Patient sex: M
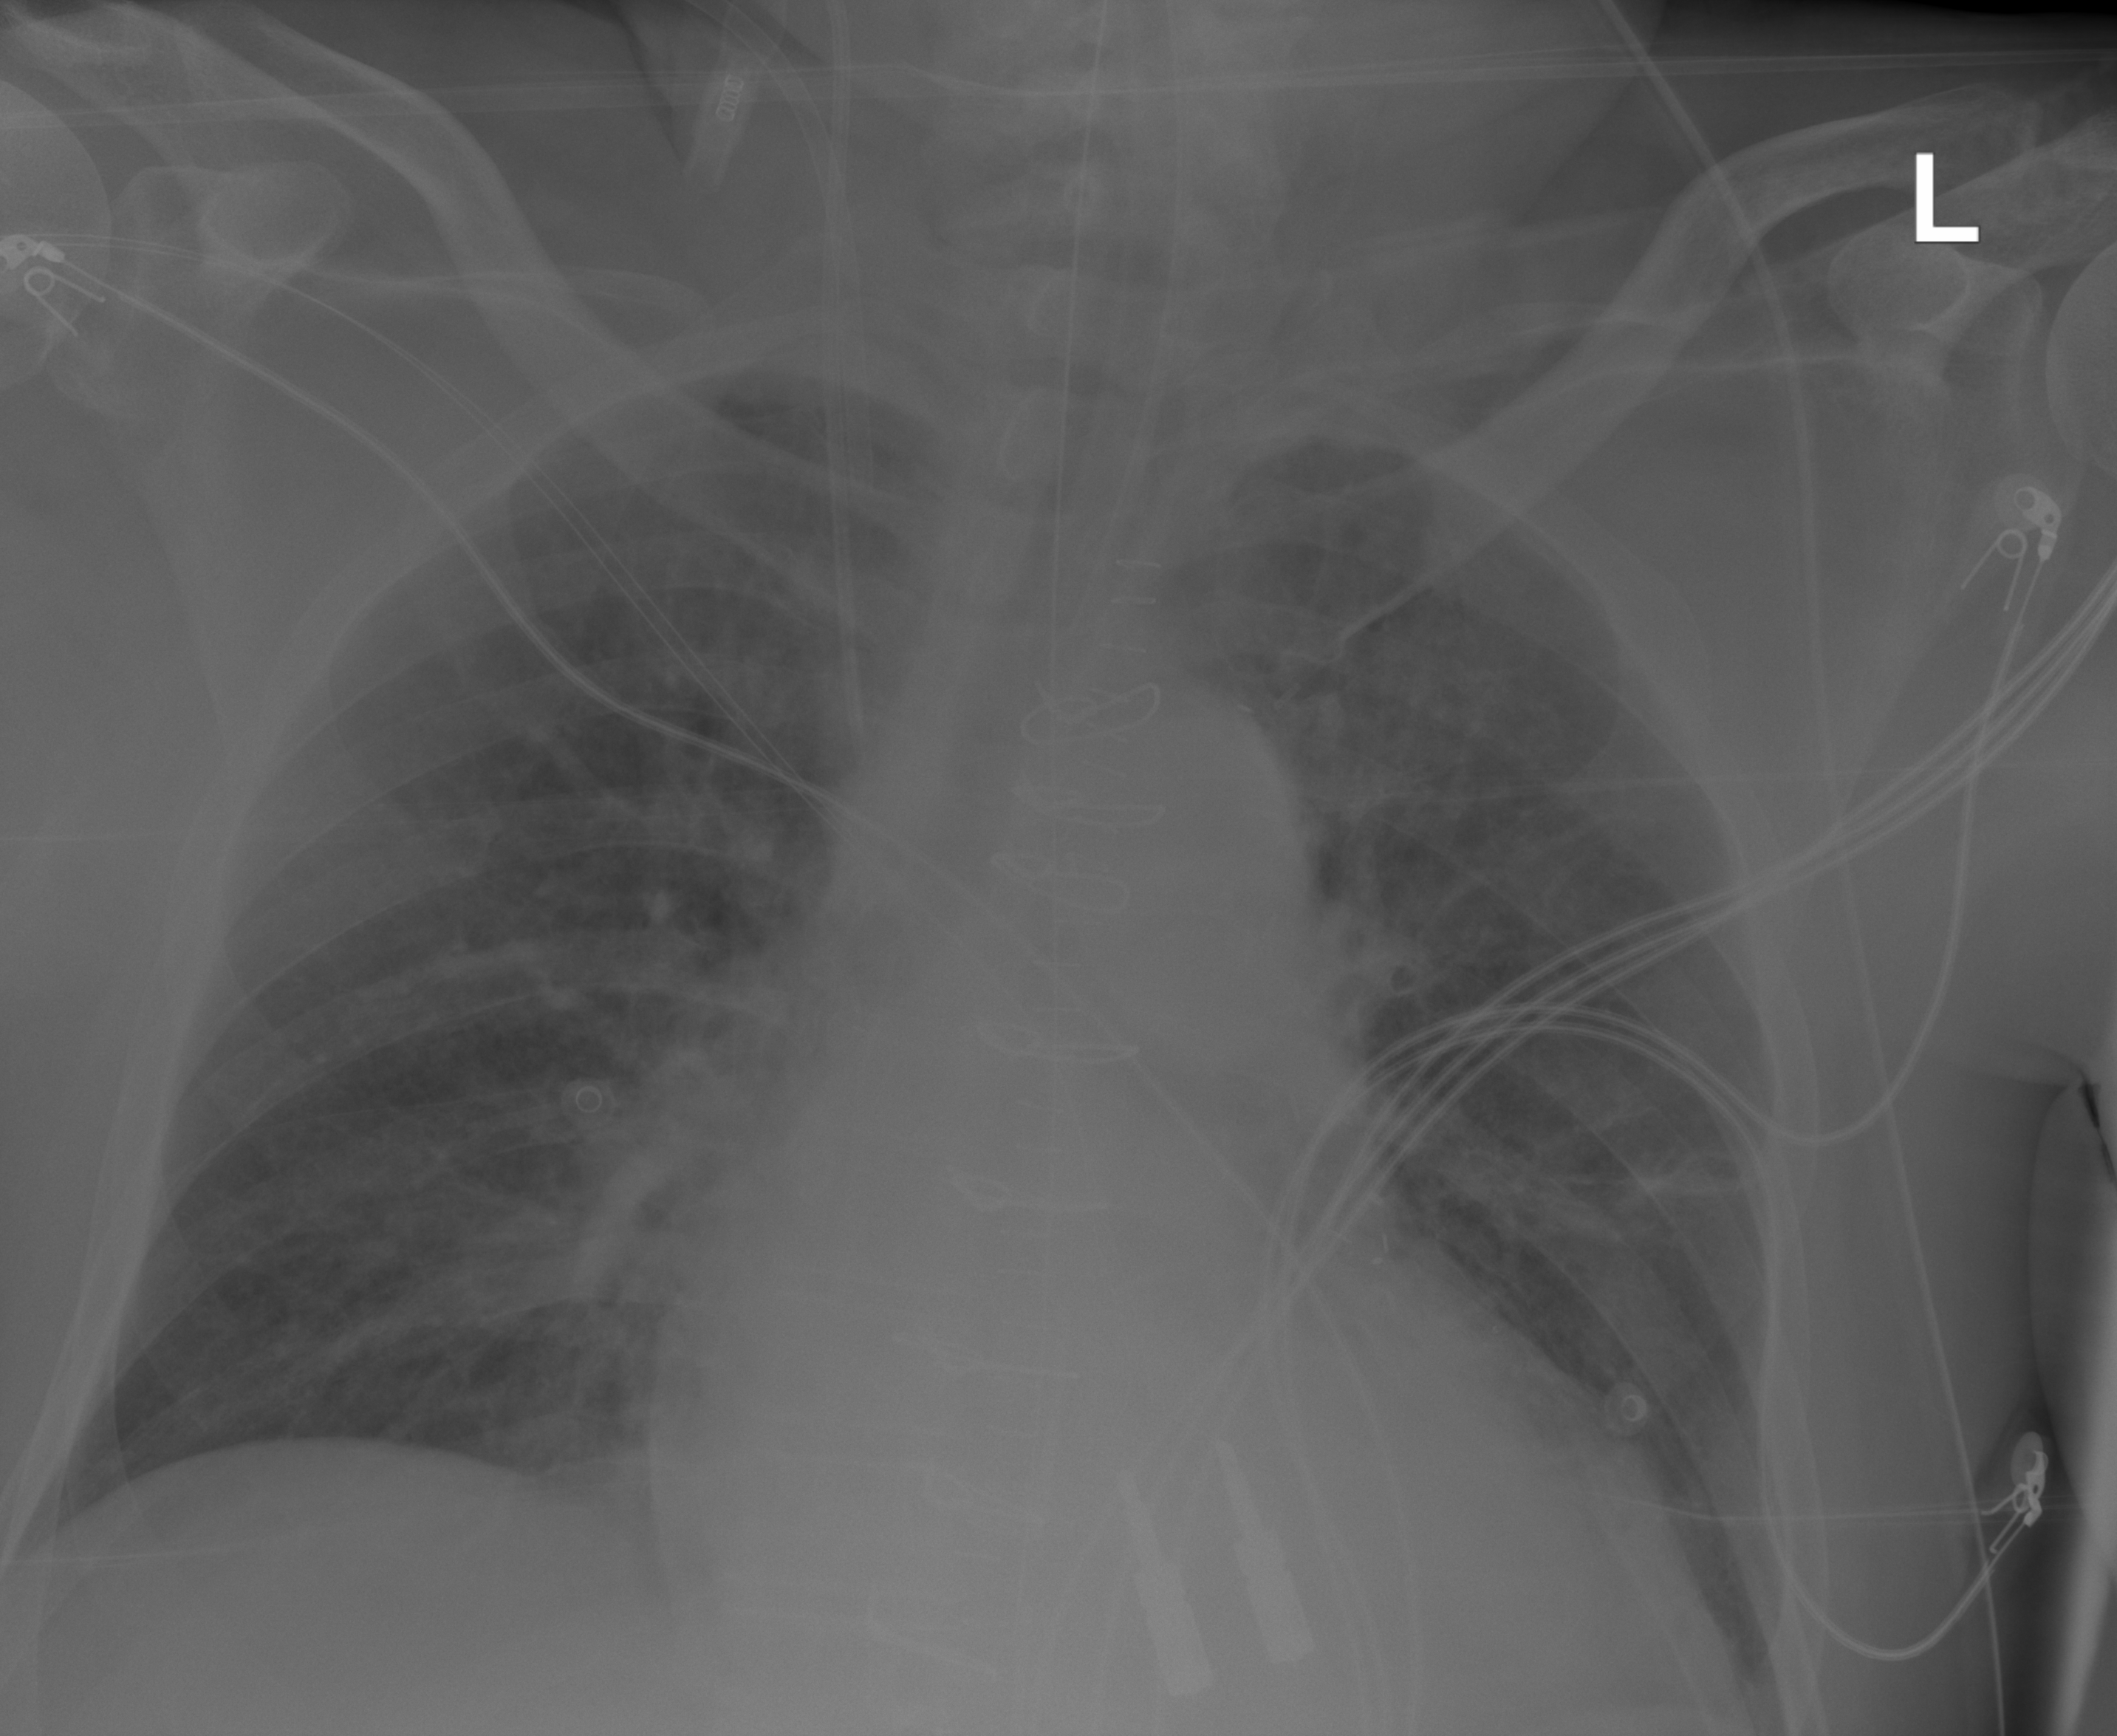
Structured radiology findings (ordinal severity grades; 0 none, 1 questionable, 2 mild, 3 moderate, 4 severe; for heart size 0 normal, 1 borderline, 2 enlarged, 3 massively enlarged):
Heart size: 2
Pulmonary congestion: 2
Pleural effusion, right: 0
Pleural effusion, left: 0
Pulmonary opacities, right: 0
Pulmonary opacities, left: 0
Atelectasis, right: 2
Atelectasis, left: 2